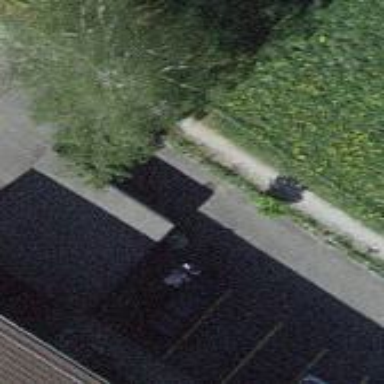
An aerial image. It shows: Group of garages.